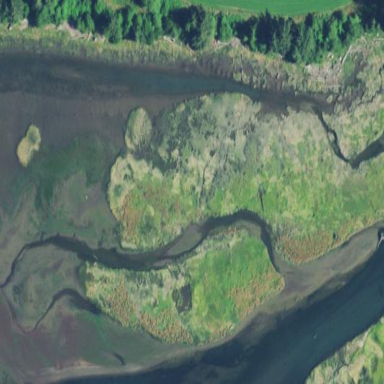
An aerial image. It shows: Saltmarsh wetland.